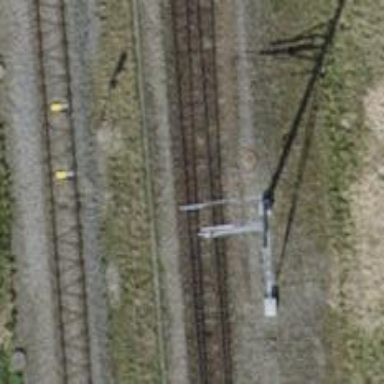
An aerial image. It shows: Railway track with contact lines for electrification.